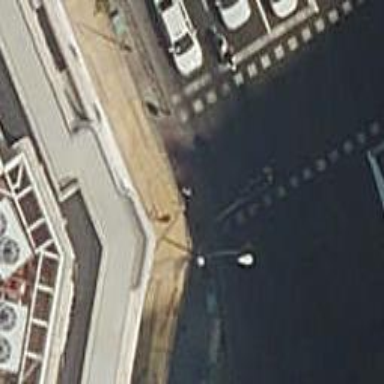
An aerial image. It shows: Kerb serving as barrier.